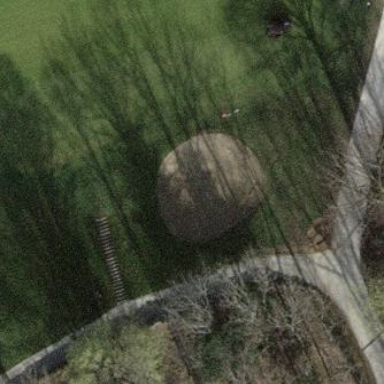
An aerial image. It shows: Golf bunker filled with natural sand.